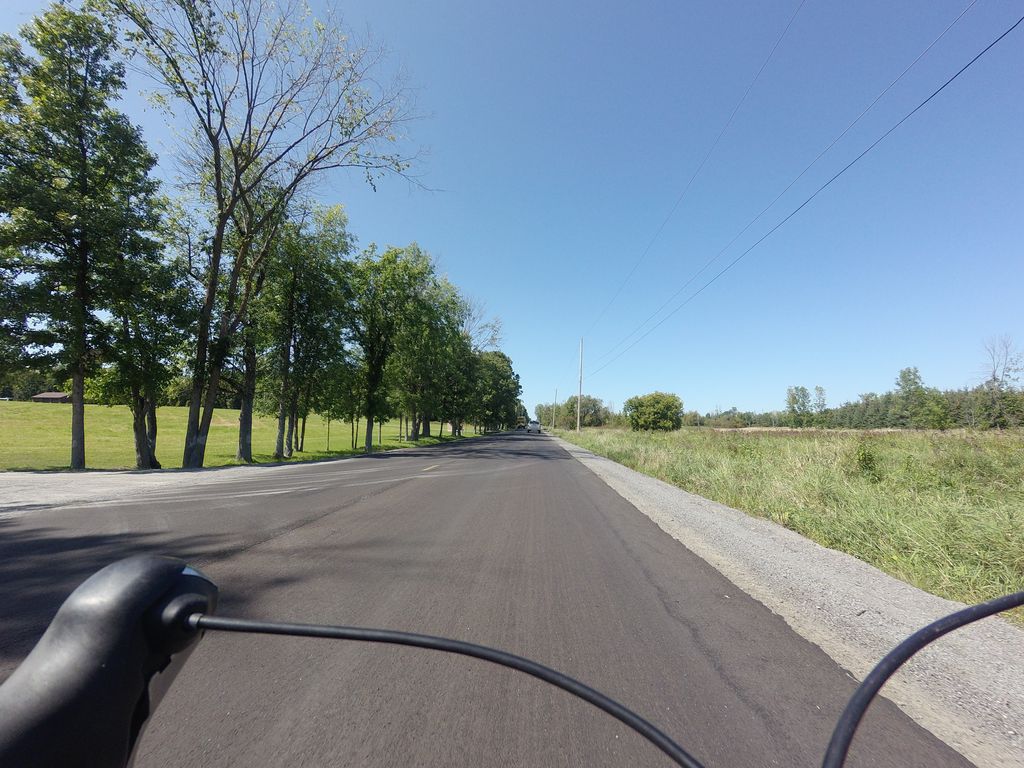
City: ottawa-gatineau